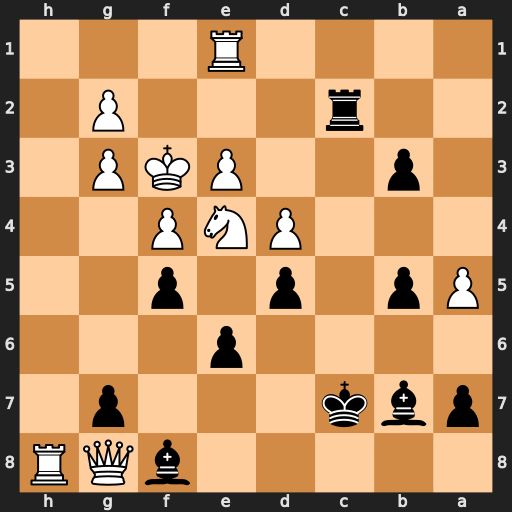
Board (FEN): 5bQR/pbk3p1/4p3/Pp1p1p2/3PNP2/1p2PKP1/2r3P1/4R3
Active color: b
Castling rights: -
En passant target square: -
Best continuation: dxe4#